Question: I'm trying to create a EditText box, like below which has a image on the left hand side and editable text region on the right hand side, but I don't seem to have the slightest clue how to do this in android :| I can find various solutions for putting an image in the background (so the text can overwrite it) and also how to make the rounded corners, but I cannot find a way to put the image on the left and the text on the right.
Any pointers would be very much appreciated!

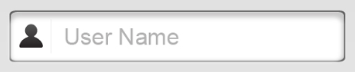
Answer: After much researching the best way that I could find was to make use of drawable left right top and bottom, along with a drawable padding. This would mean that the button scales easily. @CodeDownZero 's suggestion is also valid. I think its a matter of personal preference in this case.